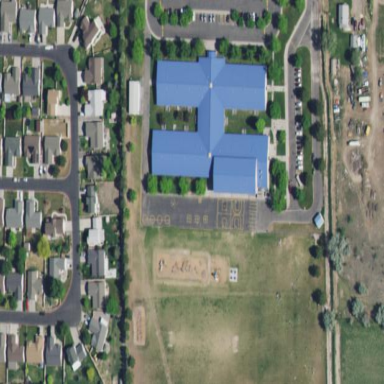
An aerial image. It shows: School.